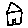
Label: house